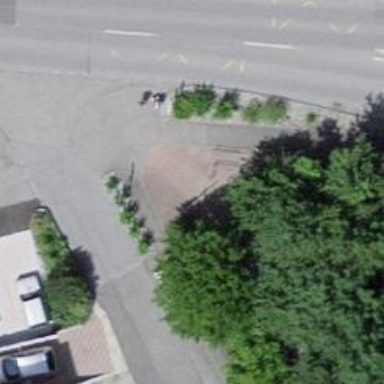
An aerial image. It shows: Cycle barrier.